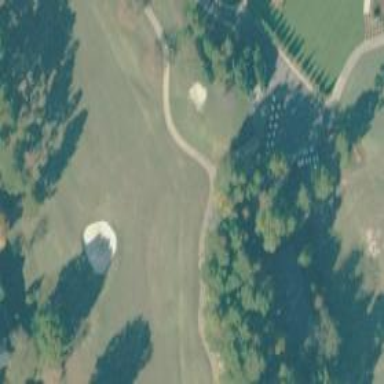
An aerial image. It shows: Path designated for golf carts.